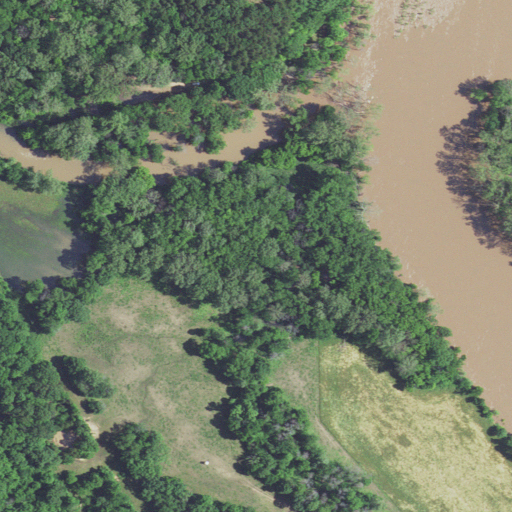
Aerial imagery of valley in Missouri named Steuber Hollow containing deciduous forest, pasture, open water, mixed forest, woody wetlands, open development, and herbaceous wetlands